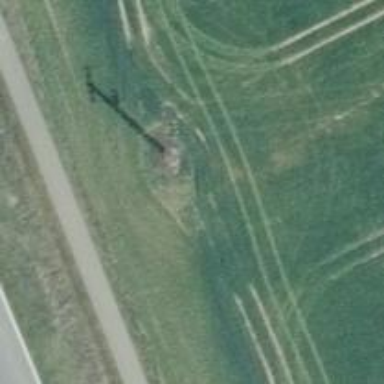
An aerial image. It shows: Power pole.